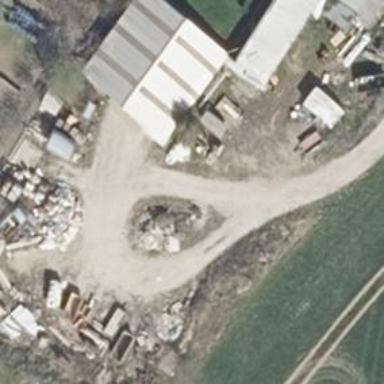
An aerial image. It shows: Shed building.